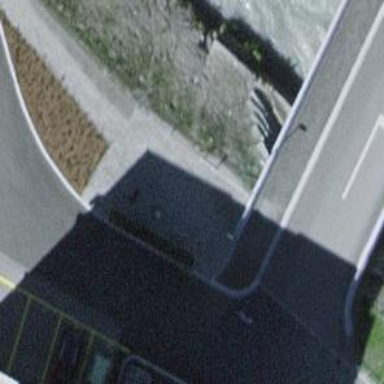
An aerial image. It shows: Brown bench.